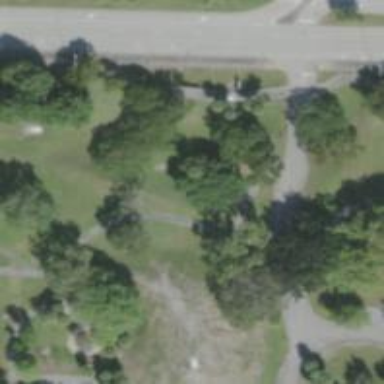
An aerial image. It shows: Disc golf hole.